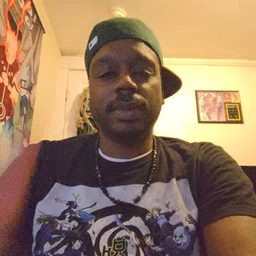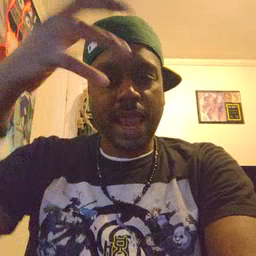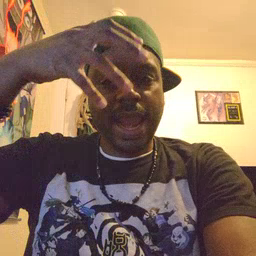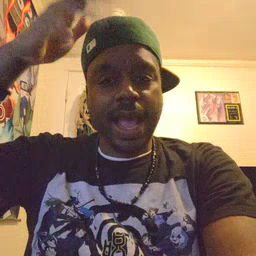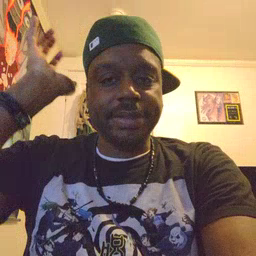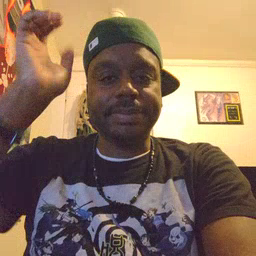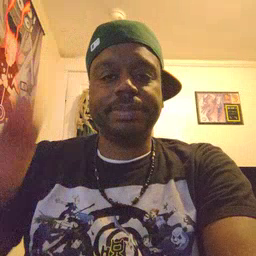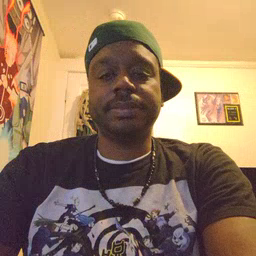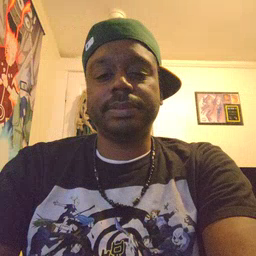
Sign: lion